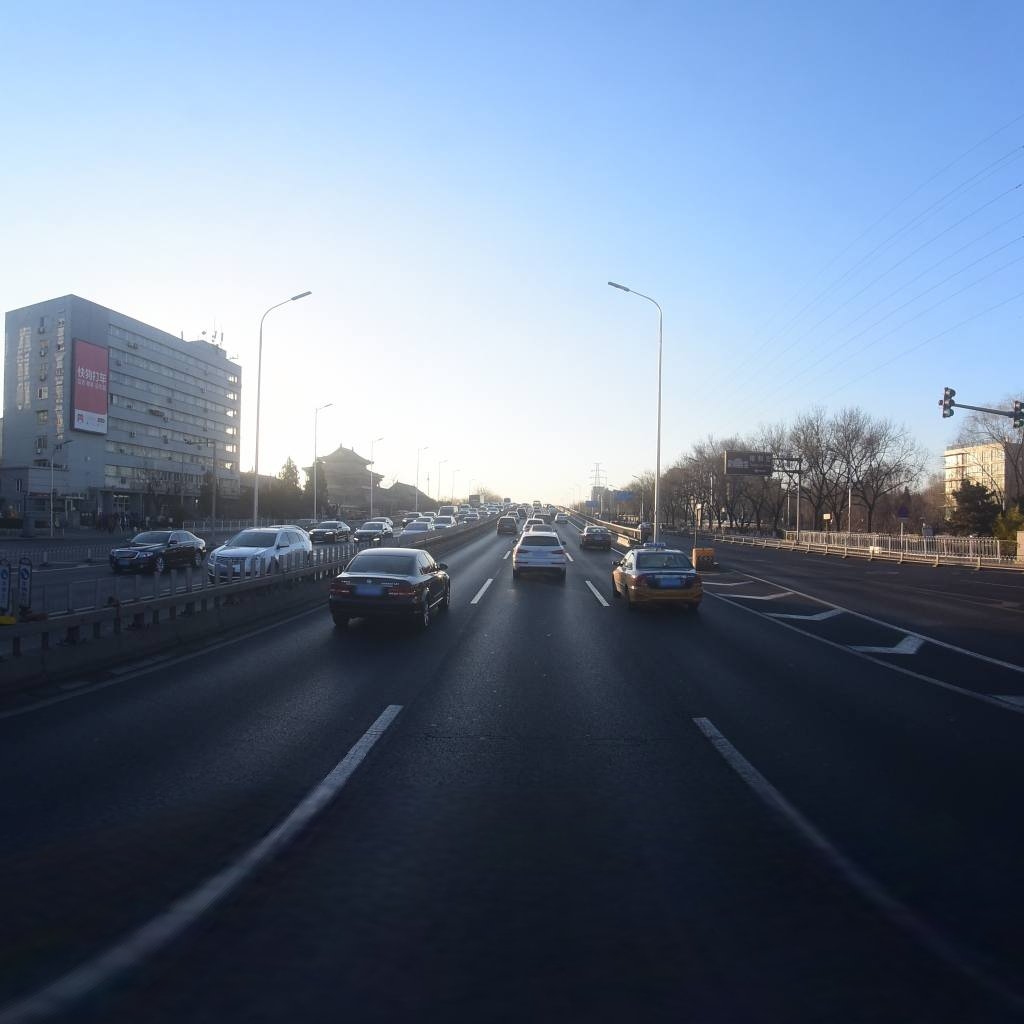
Region: Dongcheng
Road damage annotations: transverse crack